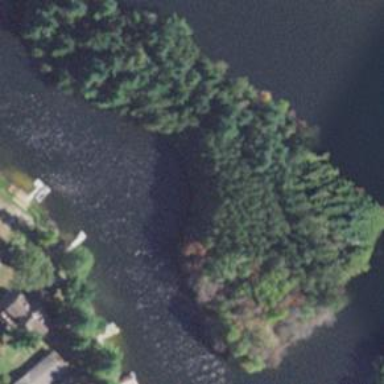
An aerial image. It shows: Island covered in forest.